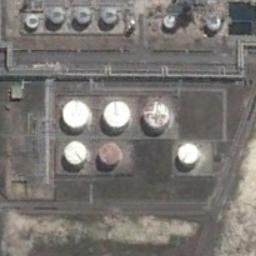
Label: storage tanks